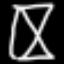
Label: hourglass